Question: I have an application that I do not want to show in the taskbar. When the application is minimized it minimizes to the SysTray.
The problem is, when I set 'ShowInTaskbar = false' the minimized application shows the task bar, just aboe the Windows 7 start button. If I set 'ShowInTaskbar = true' the application minimizes correctly, but obviously the application shows in the taskbar.
Any idea why this is happening and how I can fix it?

EDIT: For the sake of clarity, here is the code I'm using:
'''
private void Form1_Resize(object sender, EventArgs e)
{
if (WindowState == FormWindowState.Minimized) {
this.Hide();
this.Visible = false;
notifyIcon1.Visible = true;
}
else
{
notifyIcon1.Visible = false;
}
}
private void btnDisable_Click(object sender, EventArgs e)
{
// Minimize to the tray
notifyIcon1.Visible = true;
WindowState = FormWindowState.Minimized; // Minimize the form
}
'''
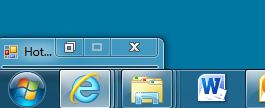
Answer: There is no event handler to establish when a form's minimise request has been fired. So to 'get in' the form has been minimised you'll have to hook into the WndProc procedure
'''
private const int WM_SYSCOMMAND = 0x0112;
private const int SC_MINIMIZE = 0xF020;
[SecurityPermission(SecurityAction.LinkDemand,
Flags = SecurityPermissionFlag.UnmanagedCode)]
protected override void WndProc(ref Message m)
{
switch(m.Msg)
{
case WM_SYSCOMMAND:
int command = m.WParam.ToInt32() & 0xfff0;
if (command == SC_MINIMIZE && this.minimizeToTray)
{
PerformYourOwnOperation(); // For example
}
break;
}
base.WndProc(ref m);
}
'''
and then you can merely hide the form in the 'PerformYourOwnOperation();' method
'''
public void PerformYourOwnOperation()
{
Form form = GetActiveForm();
form.Hide();
}
'''
You will then need some mechanism to 'Show()' the hidden form otherwise it will be lost.
Another way is using the the form's resize event. However, this fires the form is minimised. To do this you can do something like
'''
private void Form_Resize(object sender, EventArgs e)
{
if (WindowState == FormWindowState.Minimized)
{
// Do some stuff.
}
}
'''
I hope this helps.